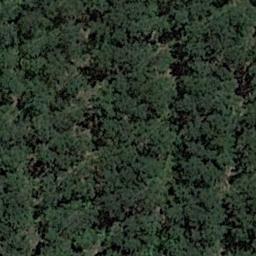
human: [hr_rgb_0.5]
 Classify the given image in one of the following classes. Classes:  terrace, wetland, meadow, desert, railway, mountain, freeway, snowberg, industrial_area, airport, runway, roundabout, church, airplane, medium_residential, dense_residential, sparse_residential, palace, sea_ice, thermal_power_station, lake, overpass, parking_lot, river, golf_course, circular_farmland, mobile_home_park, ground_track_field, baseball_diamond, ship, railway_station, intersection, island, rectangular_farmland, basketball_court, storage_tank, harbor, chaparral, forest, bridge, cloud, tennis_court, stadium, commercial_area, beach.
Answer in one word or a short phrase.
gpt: forest